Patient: sex M, age 55
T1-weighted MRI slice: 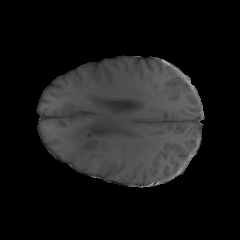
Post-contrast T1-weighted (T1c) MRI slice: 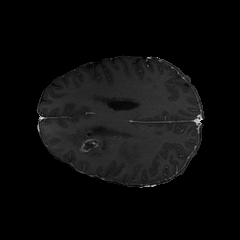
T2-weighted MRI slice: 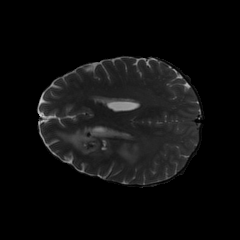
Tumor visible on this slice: yes
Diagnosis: Glioblastoma, IDH-wildtype
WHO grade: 4